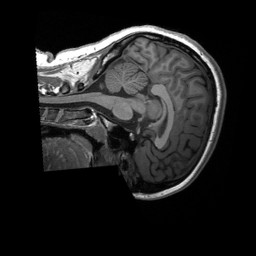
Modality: T1w
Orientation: sagittal
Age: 16
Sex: female
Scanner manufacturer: siemens
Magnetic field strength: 3 T
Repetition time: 2.3 s
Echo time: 0.00232 s